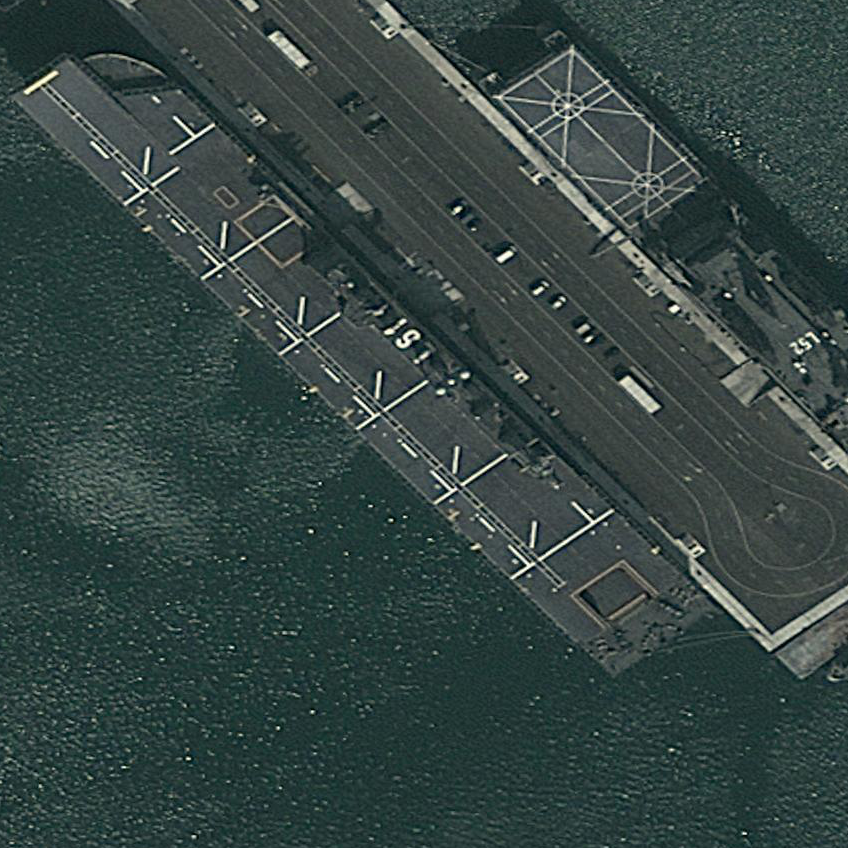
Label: assault